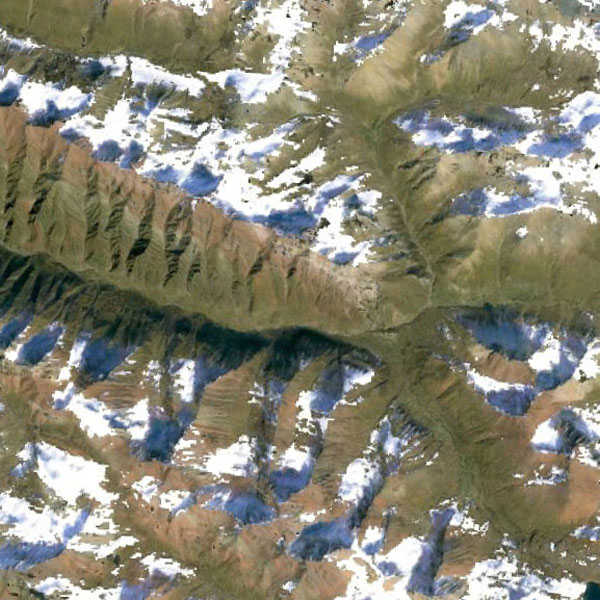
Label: Mountain